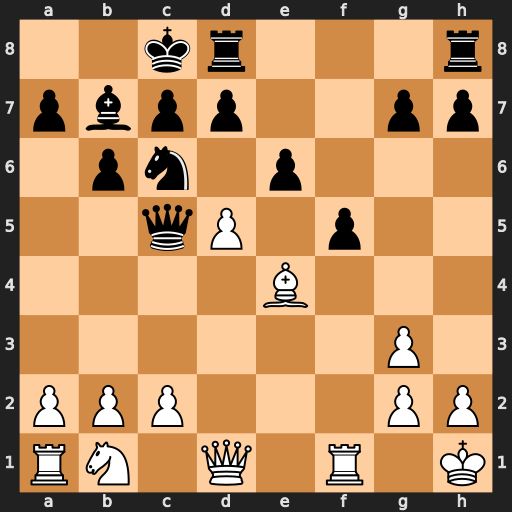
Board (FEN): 2kr3r/pbpp2pp/1pn1p3/2qP1p2/4B3/6P1/PPP3PP/RN1Q1R1K
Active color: w
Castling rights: -
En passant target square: -
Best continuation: dxc6 dxc6 Bd3